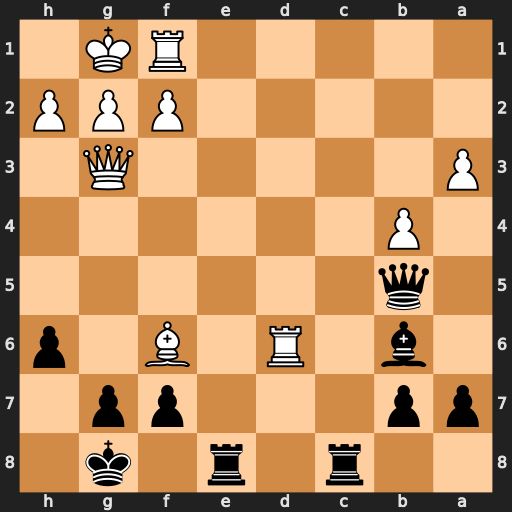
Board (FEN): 2r1r1k1/pp3pp1/1b1R1B1p/1q6/1P6/P5Q1/5PPP/5RK1
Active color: b
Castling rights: -
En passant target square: -
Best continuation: Qxf1+ Kxf1 Rc1+ Rd1 Rxd1#